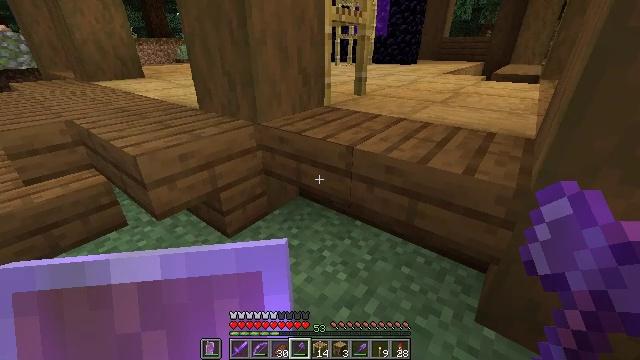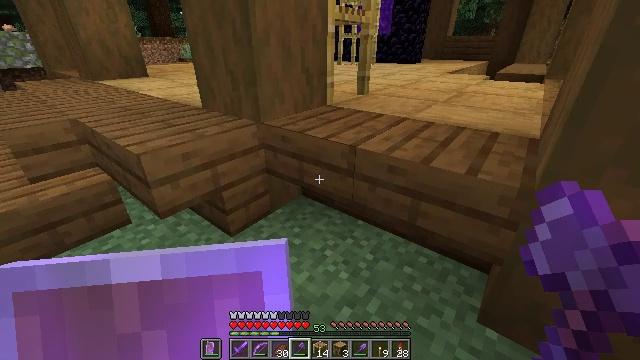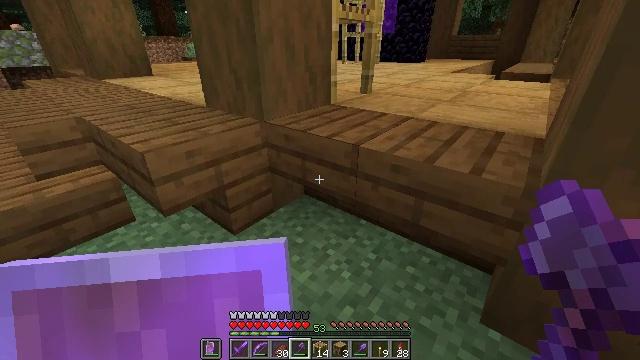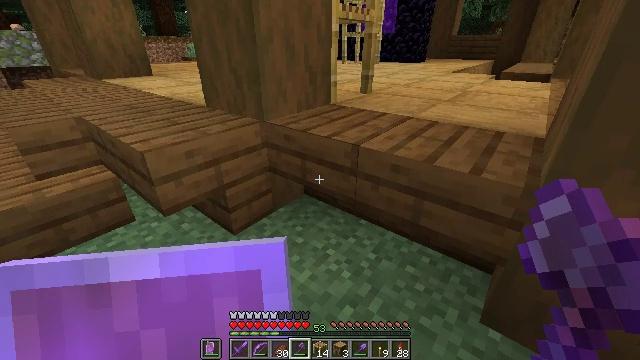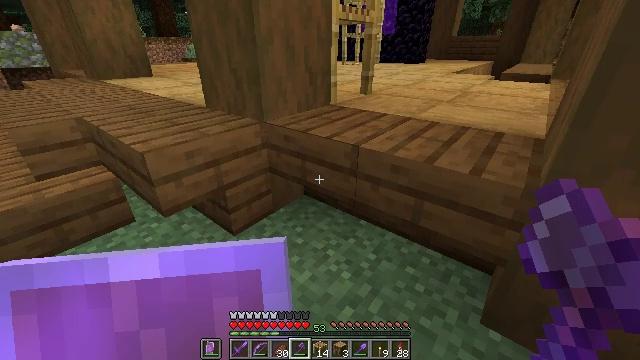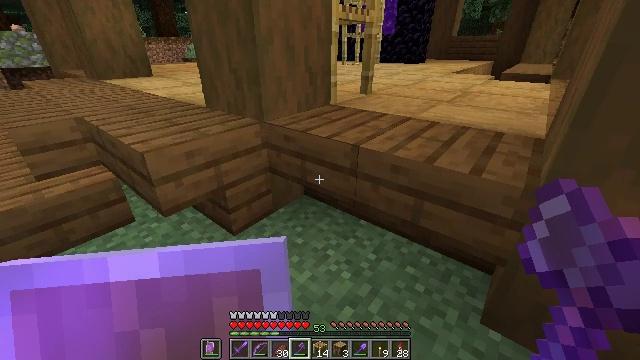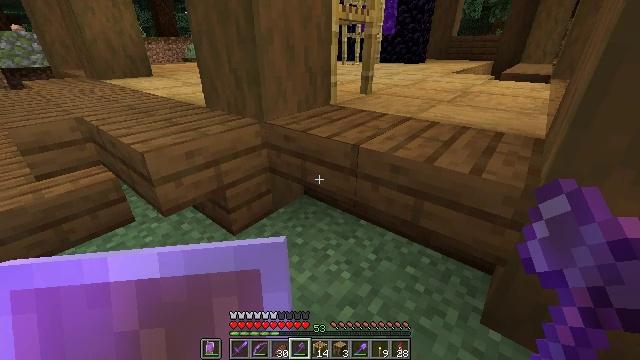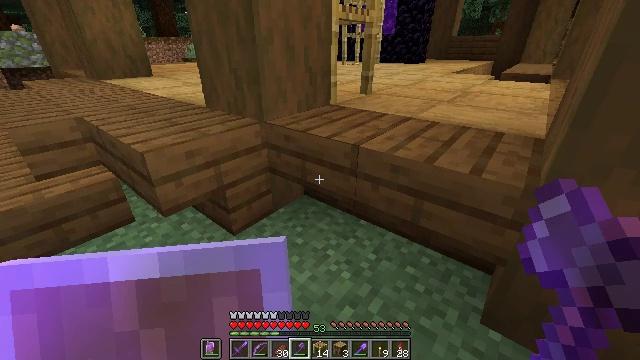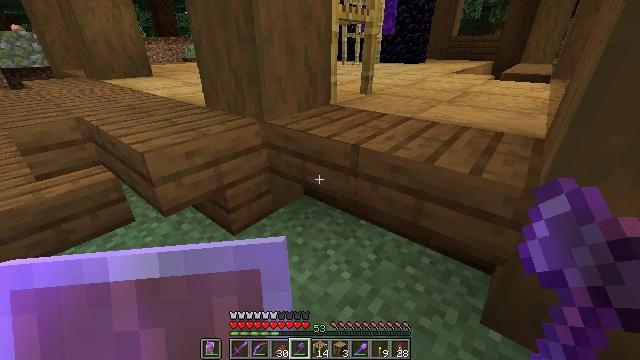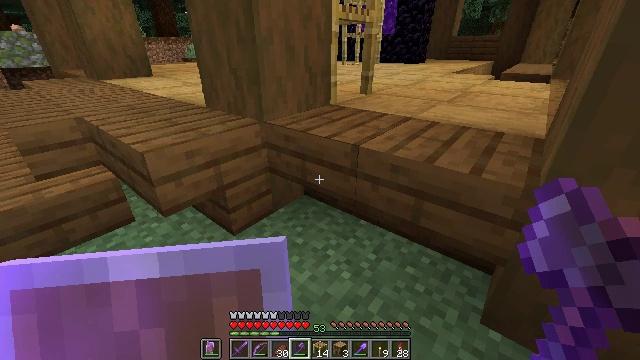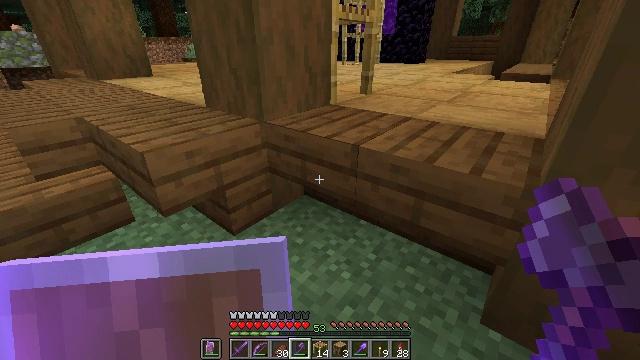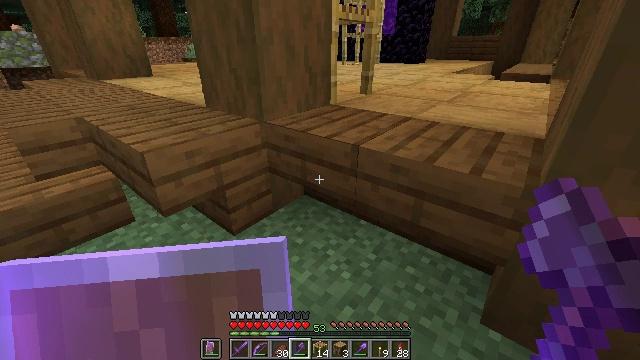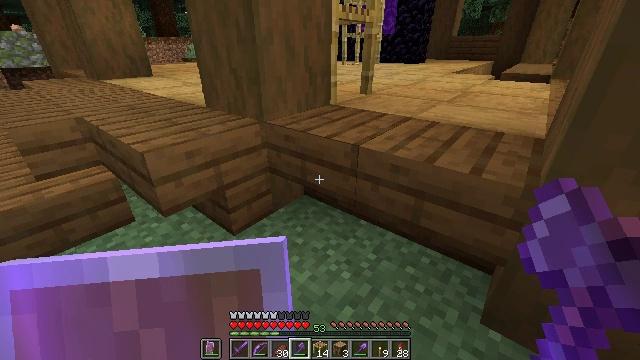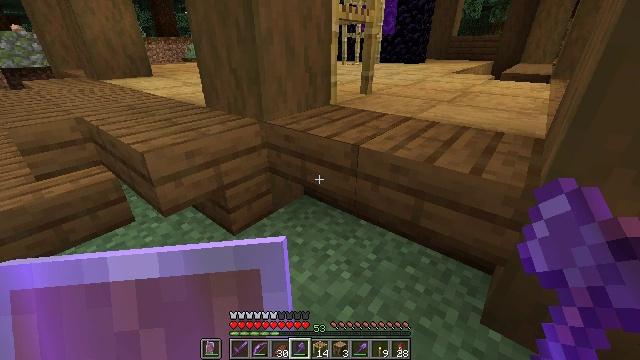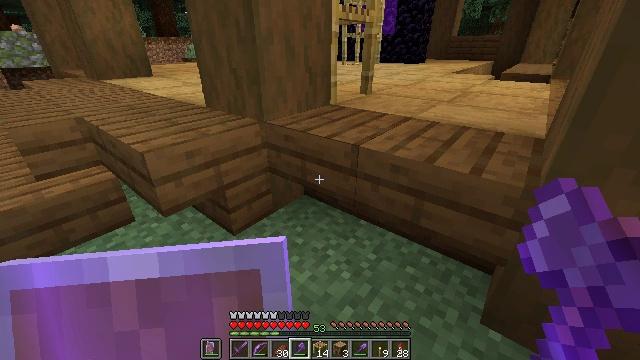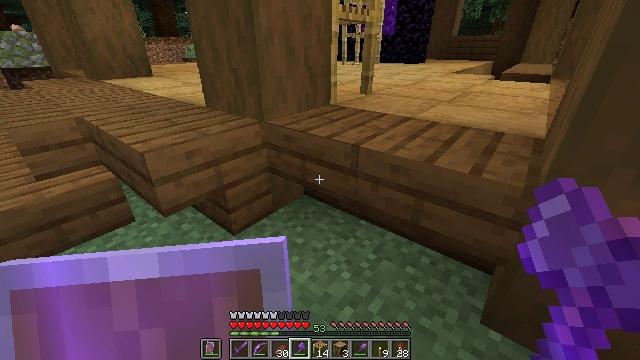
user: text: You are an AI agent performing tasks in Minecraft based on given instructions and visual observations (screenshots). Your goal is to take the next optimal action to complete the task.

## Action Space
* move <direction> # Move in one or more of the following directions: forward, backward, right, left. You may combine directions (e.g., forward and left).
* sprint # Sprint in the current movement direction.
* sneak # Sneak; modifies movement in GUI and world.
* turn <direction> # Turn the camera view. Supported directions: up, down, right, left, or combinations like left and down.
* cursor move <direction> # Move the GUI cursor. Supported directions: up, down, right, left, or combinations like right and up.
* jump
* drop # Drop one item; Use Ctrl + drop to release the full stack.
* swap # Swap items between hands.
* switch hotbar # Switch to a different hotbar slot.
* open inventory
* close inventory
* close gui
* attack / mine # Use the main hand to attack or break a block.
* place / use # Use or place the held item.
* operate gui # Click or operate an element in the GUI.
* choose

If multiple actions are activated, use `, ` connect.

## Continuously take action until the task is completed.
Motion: motion action
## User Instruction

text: Mine the spruce stairs block.
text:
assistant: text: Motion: no_op
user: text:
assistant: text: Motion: no_op
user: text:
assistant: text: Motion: no_op
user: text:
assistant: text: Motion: no_op
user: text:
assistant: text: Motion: no_op
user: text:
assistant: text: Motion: no_op
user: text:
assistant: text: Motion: no_op
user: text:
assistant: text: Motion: no_op
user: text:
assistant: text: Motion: no_op
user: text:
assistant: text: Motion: no_op
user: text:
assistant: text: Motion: no_op
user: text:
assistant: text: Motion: no_op
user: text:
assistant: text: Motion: no_op
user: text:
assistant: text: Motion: no_op
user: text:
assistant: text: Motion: no_op
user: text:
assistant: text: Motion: no_op
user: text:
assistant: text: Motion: attack / mine
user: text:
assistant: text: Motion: turn left, attack / mine
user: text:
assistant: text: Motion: attack / mine
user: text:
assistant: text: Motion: move forward, attack / mine
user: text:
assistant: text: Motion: move forward
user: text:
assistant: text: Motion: move forward
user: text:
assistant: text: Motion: no_op